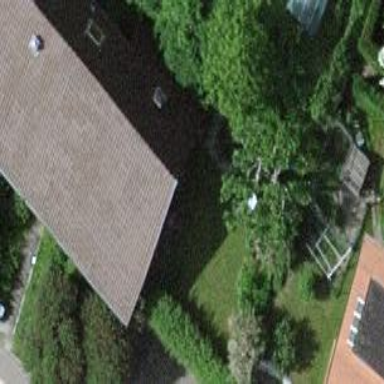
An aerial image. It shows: Garage building.